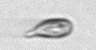
Label: Cryptophyta